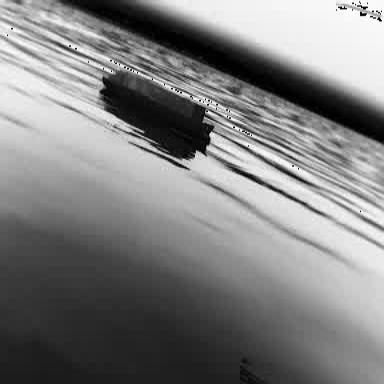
There is a fishing_boat in the infrared image.